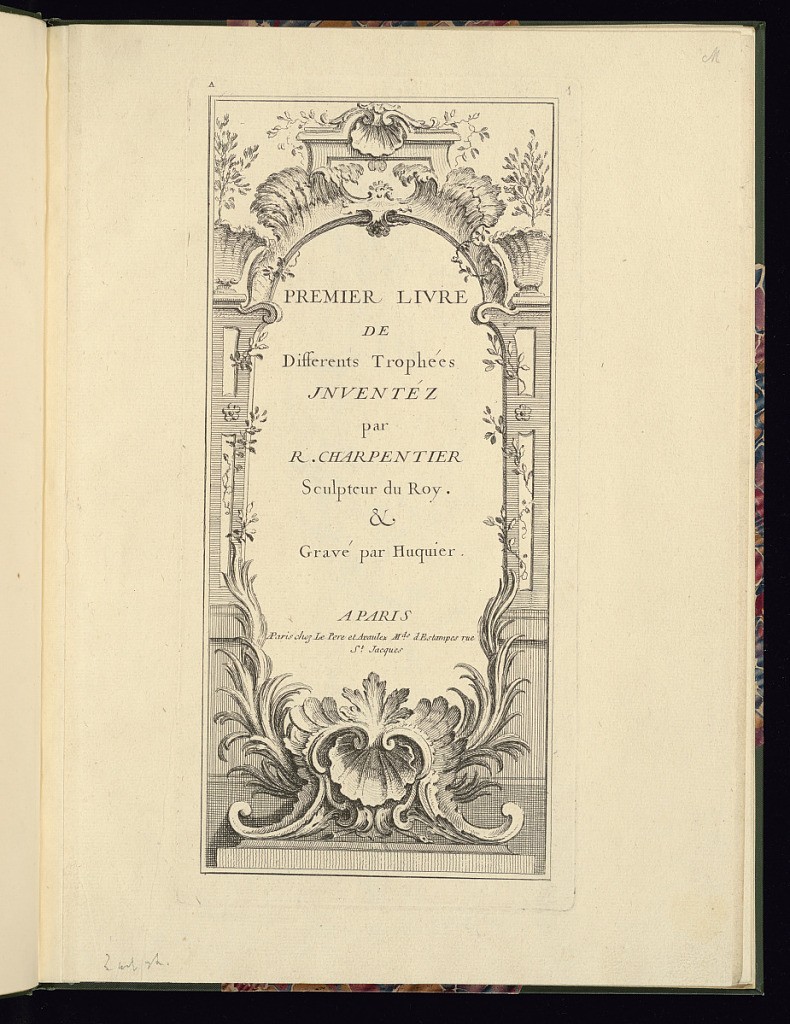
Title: Title Page
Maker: René Charpentier, French, 1680 - 1723
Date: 1772–77
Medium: Etching on laid paper
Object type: Print
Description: Title page from a series of twelve designs for ornamental pendant trophies. The title, names of the designer, print maker and the address are lettered in the center within an ornate architectural frame, featuring ‘rocaille' scrolls, palm leaves, vases, with foliage, wave and shelf motifs, and rosettes.